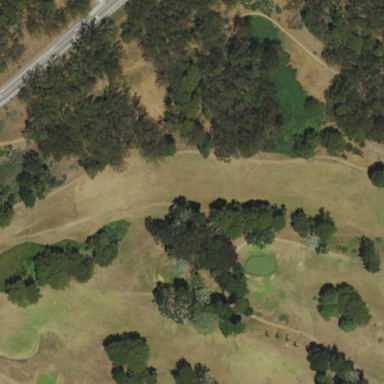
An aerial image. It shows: Golf fairway surrounded by grass.